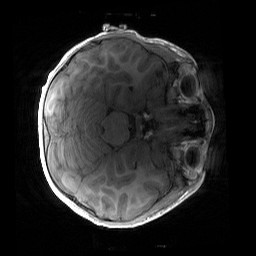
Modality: T1w
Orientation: axial
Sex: male
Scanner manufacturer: siemens
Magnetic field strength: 3 T
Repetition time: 1.9 s
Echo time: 0.00243 s